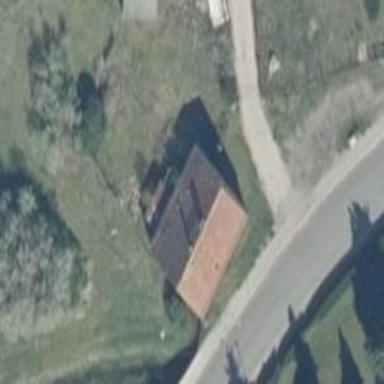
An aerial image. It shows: Gabled roofed house.